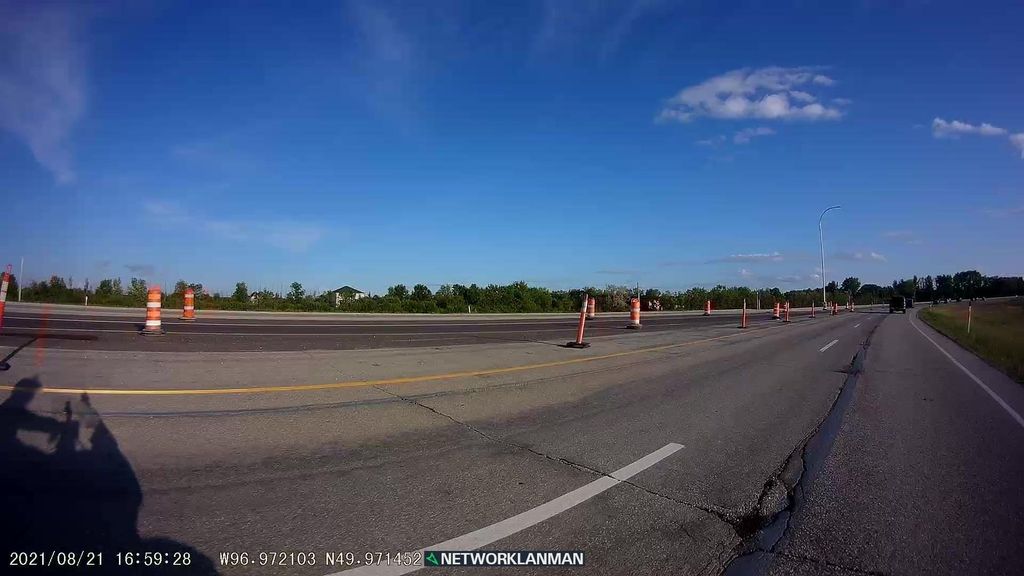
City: winnipeg